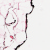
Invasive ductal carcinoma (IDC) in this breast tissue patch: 0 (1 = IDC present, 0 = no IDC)